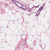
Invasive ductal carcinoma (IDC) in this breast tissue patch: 0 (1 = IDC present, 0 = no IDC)